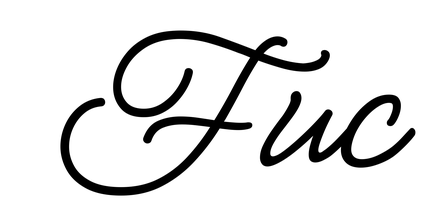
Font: MeowScript-Regular